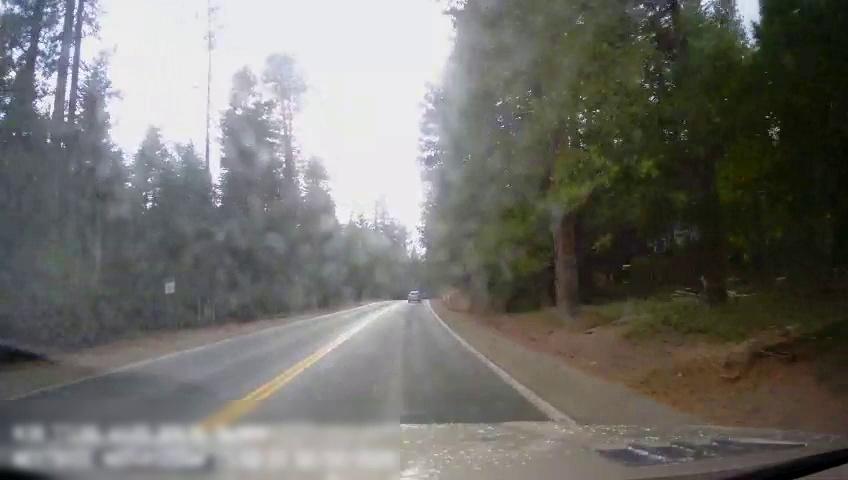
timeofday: Day
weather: Sunny
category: Drivable Space
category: Vehicles | SUV
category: Lanes | Current Lane
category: Lanes | Current Lane
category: Lanes | Opposite Lane
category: Lanes | Opposite Lane